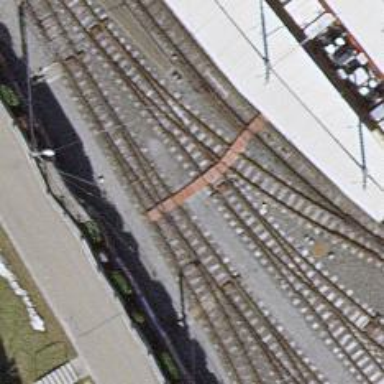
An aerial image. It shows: Railway switch.